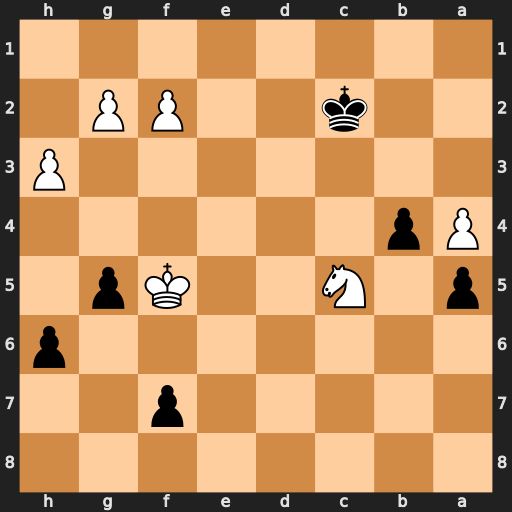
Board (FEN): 8/5p2/7p/p1N2Kp1/Pp6/7P/2k2PP1/8
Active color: b
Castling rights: -
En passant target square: -
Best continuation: b3 Nxb3 Kxb3